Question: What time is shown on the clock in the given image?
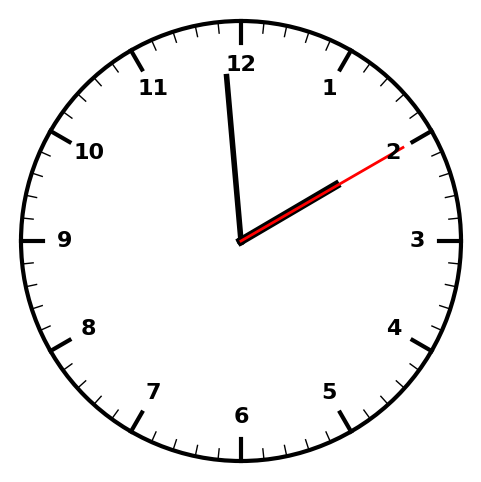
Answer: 01:59:10